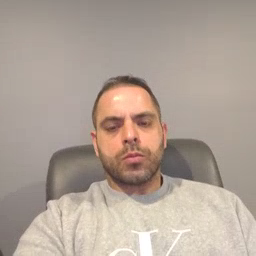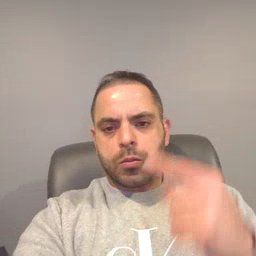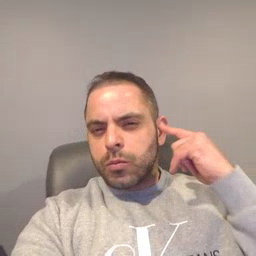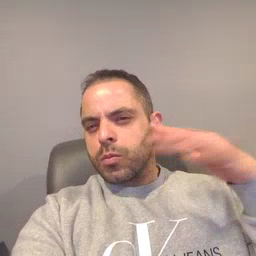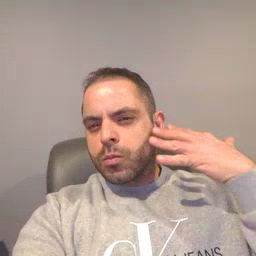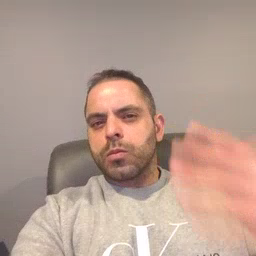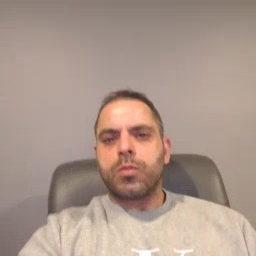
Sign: noisy